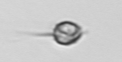
Label: Acanthoica_quattrospina